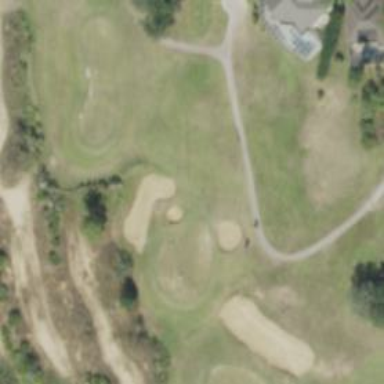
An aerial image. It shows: Path designated for golf carts.